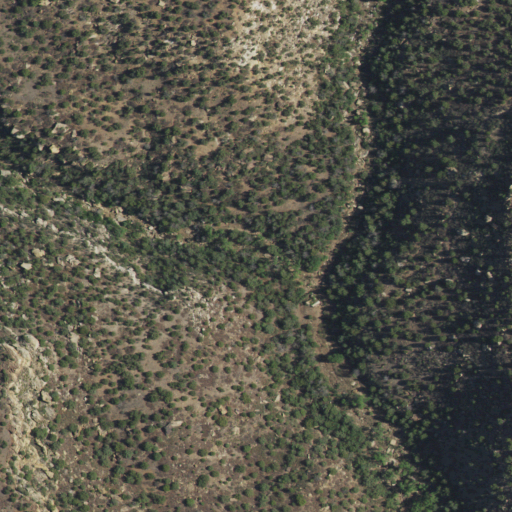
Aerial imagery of valley in New Mexico named Cañon Vigas containing evergreen forest and shrub